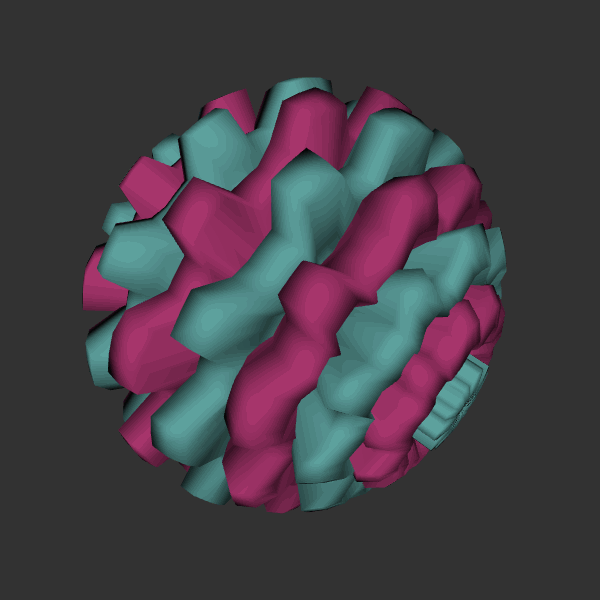
Background: dark